Question: Is there a premium theme for <URL> like this screenshot :

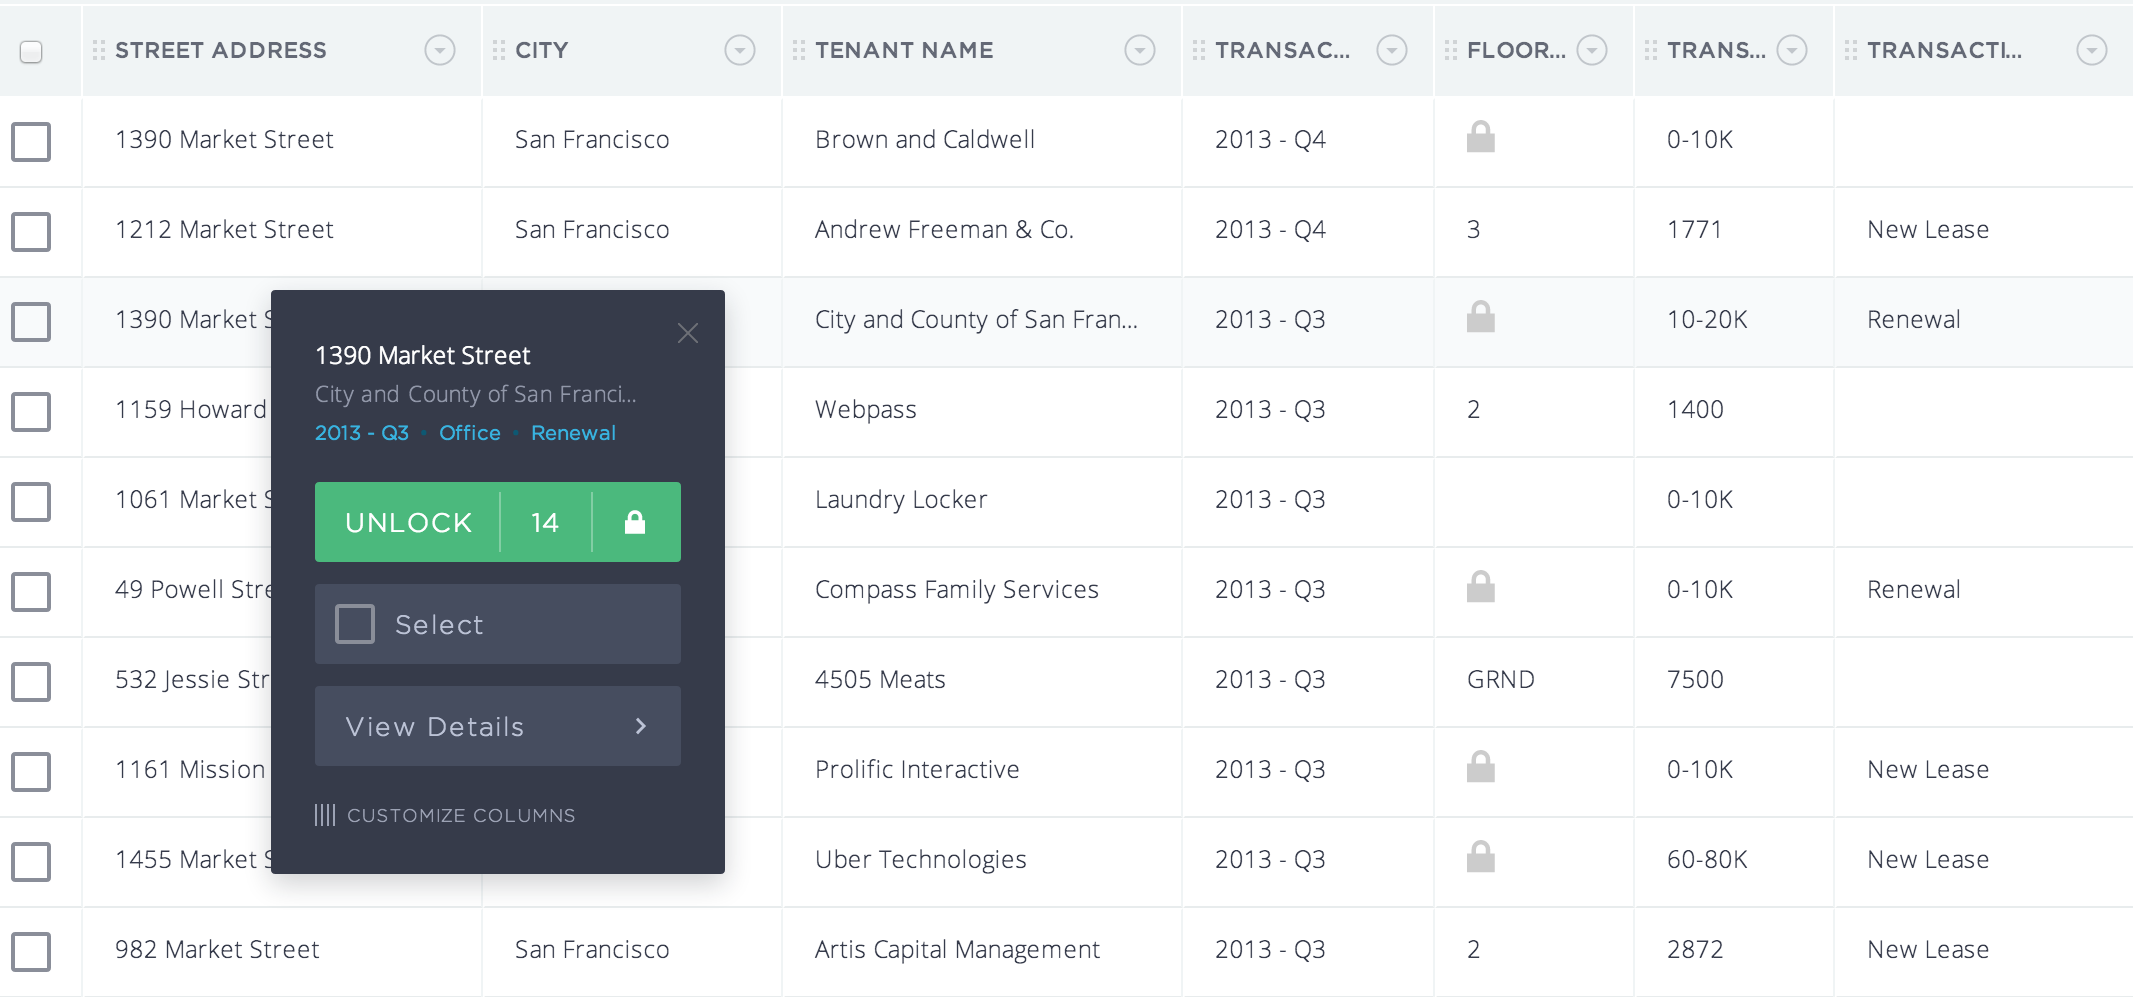
Answer: Please checkout <URL>, it is a premium jTable flat theme.
Features :
1. Using iconfonts instead CSS images
2. Fully support RTL direction
3. 6 Beautiful colors availabe
4. Fully support IE >= 8
5. Only CSS
<URL>
.